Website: macys
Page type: customer-info-address
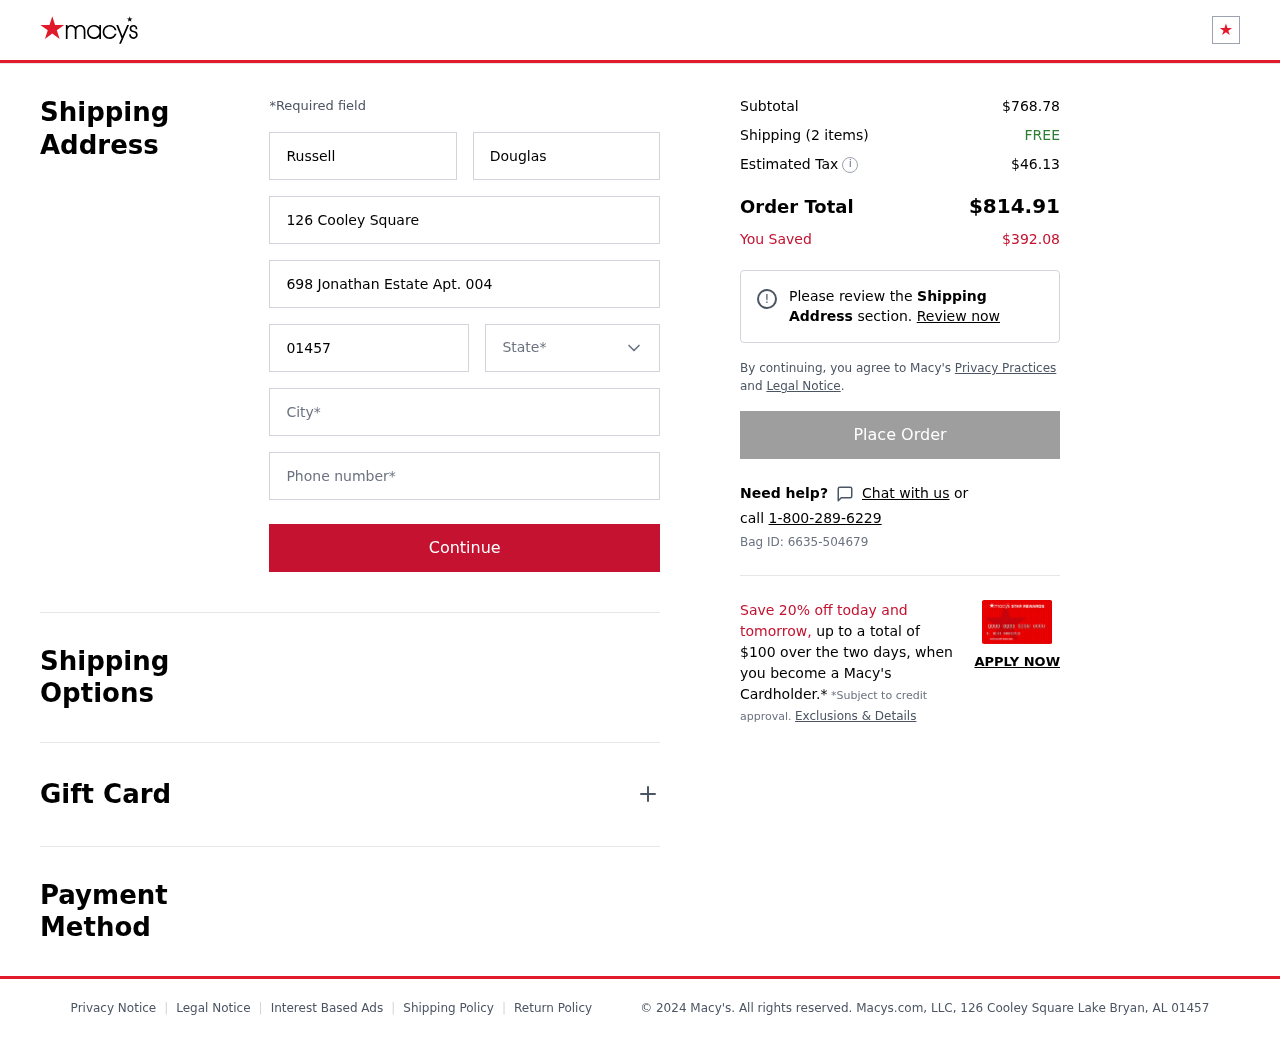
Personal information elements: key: PII_CITY
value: Lake Bryan
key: PII_FIRSTNAME
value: Russell
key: PII_LASTNAME
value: Douglas
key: PII_PHONE
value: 6392987584
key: PII_POSTCODE
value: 01457
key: PII_STATE
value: Alabama
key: PII_STREET
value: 126 Cooley Square
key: PII_STREET2
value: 698 Jonathan Estate Apt. 004
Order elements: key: ORDER_SUBTOTAL
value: $768.78
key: ORDER_NUM_ITEMS
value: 2
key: ORDER_SHIPPING_COST
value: FREE
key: ORDER_TAX
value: $46.13
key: ORDER_TOTAL
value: $814.91
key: ORDER_SAVINGS
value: $392.08
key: ORDER_BAG_ID
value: Bag ID: 6635-504679